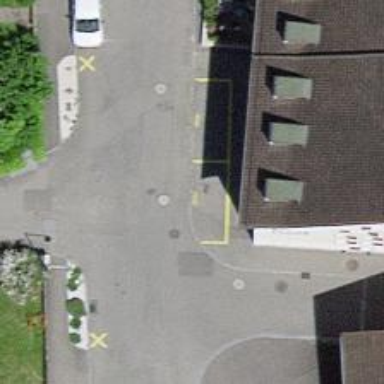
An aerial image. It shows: Post box is visible.